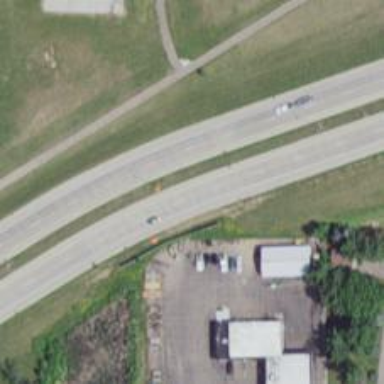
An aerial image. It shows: Trunk highway.